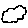
Label: cloud